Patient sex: M
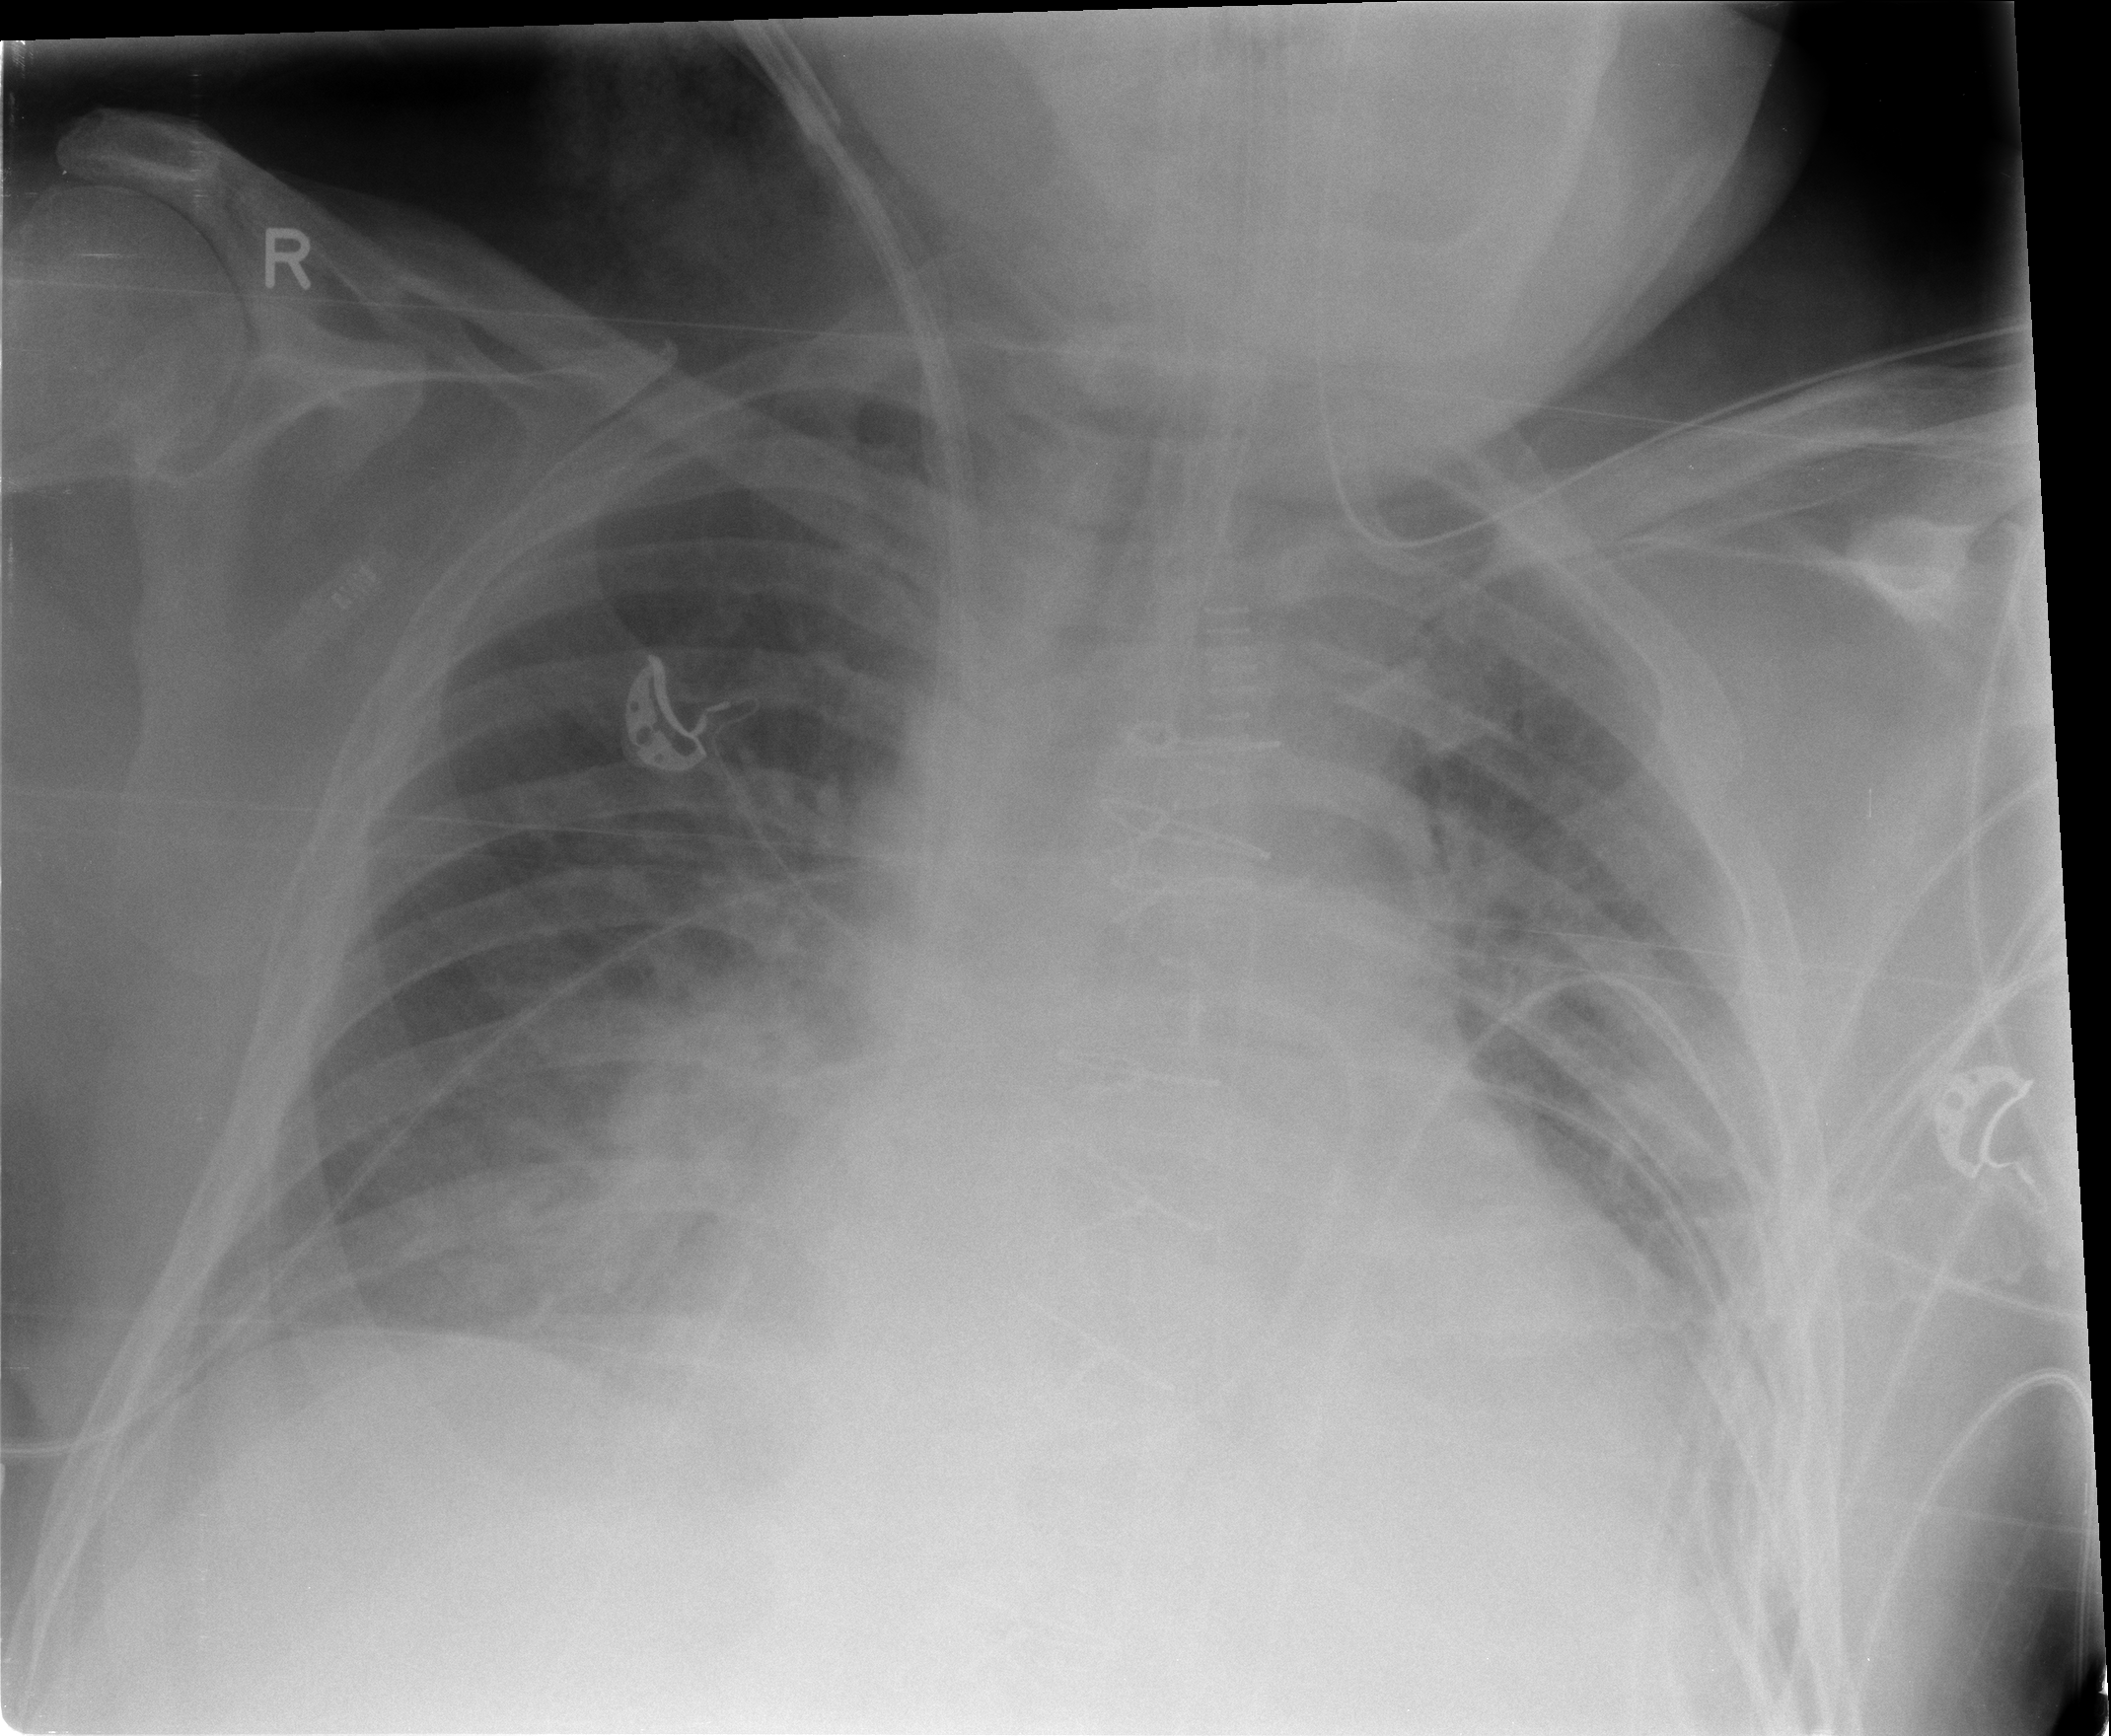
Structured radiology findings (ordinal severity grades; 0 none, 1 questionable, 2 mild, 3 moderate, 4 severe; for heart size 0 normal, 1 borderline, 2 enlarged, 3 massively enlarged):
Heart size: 2
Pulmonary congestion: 2
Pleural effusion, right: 2
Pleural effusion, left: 2
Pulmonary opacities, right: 2
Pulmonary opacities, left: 2
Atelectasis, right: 3
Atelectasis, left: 2